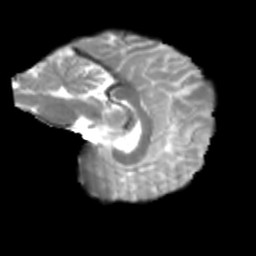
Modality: T2w
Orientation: sagittal
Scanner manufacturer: siemens
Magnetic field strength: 3 T
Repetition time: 4 s
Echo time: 0.0594 s